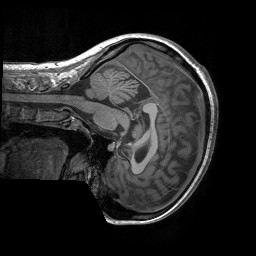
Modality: T1w
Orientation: sagittal
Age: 22
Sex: female
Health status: healthy
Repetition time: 1.9 s
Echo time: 0.00252 s